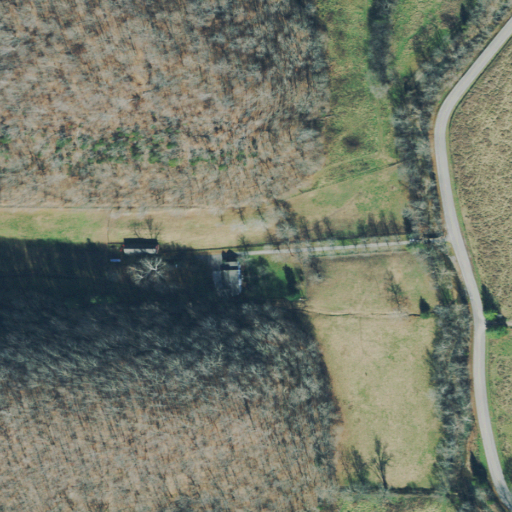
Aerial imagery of valley in Tennessee named Reese Hollow containing deciduous forest, pasture, open development, mixed forest, and low intensity development